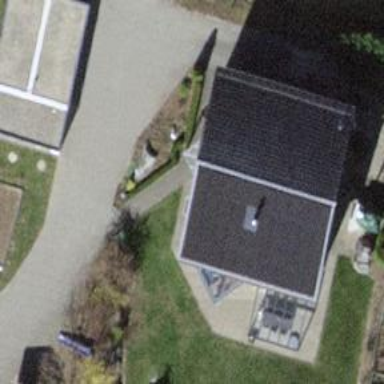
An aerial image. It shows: Gabled house with gabled roof.